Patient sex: M
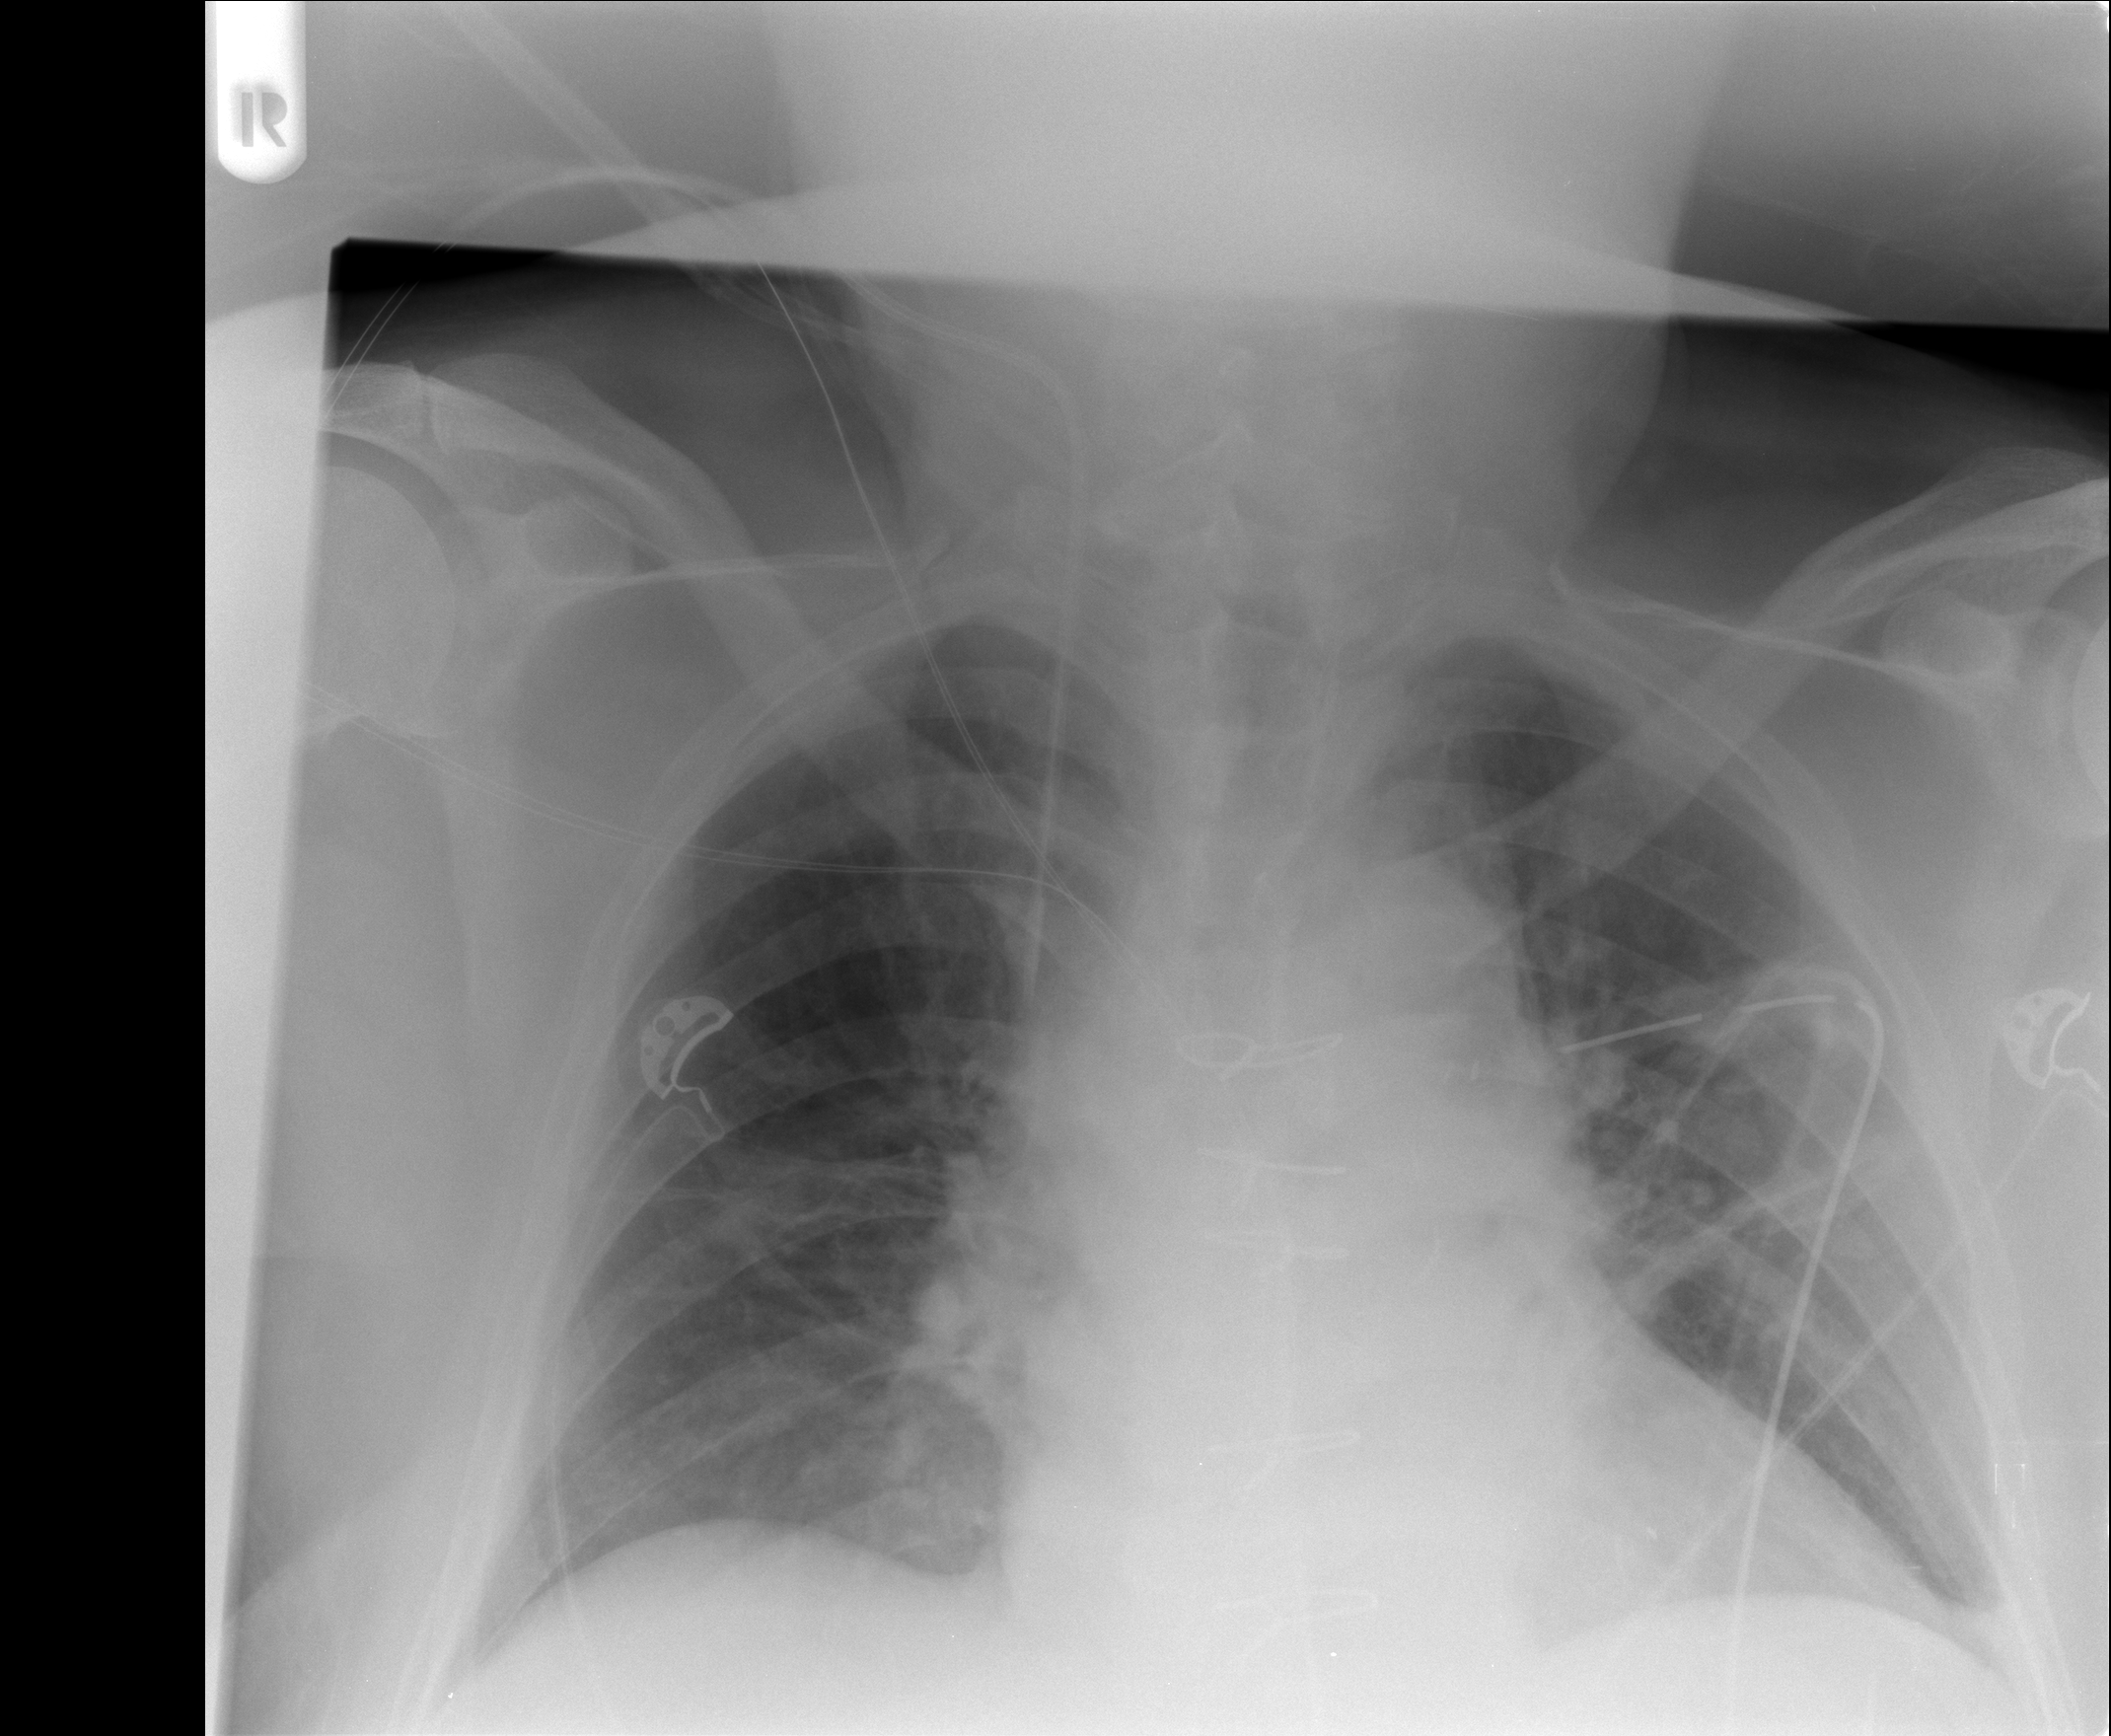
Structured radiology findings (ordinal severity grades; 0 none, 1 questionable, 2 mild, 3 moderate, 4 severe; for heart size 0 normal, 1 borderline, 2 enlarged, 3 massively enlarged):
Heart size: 1
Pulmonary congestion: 2
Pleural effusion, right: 0
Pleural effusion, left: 1
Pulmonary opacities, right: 0
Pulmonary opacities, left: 0
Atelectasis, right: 0
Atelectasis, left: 1